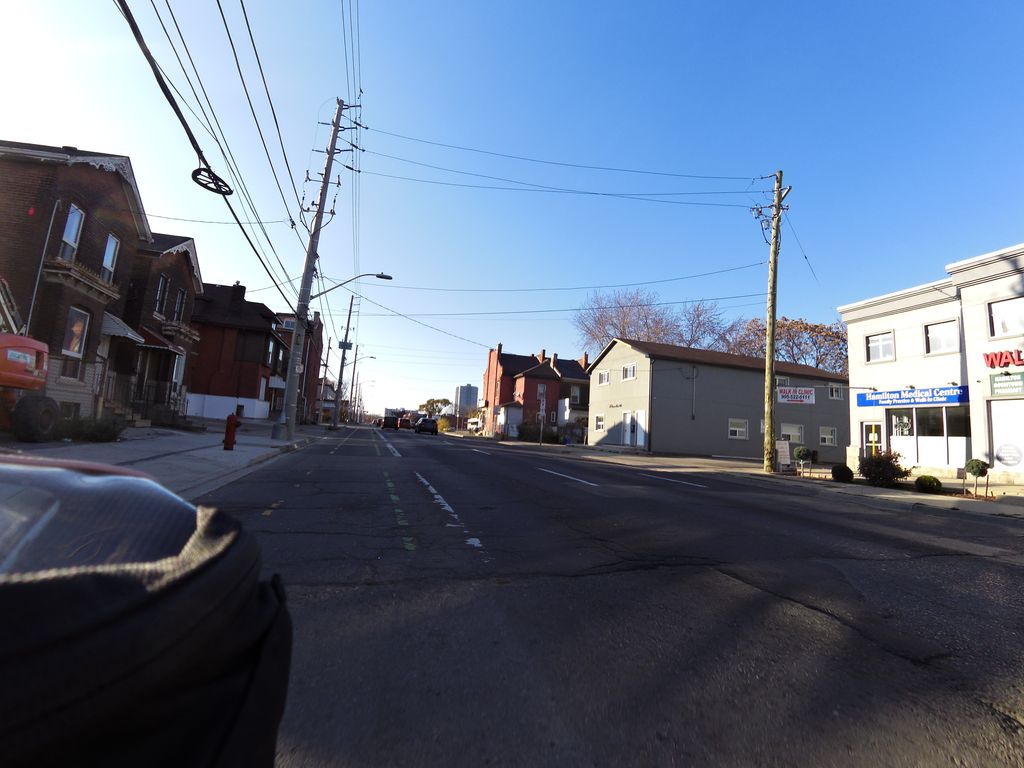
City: hamilton